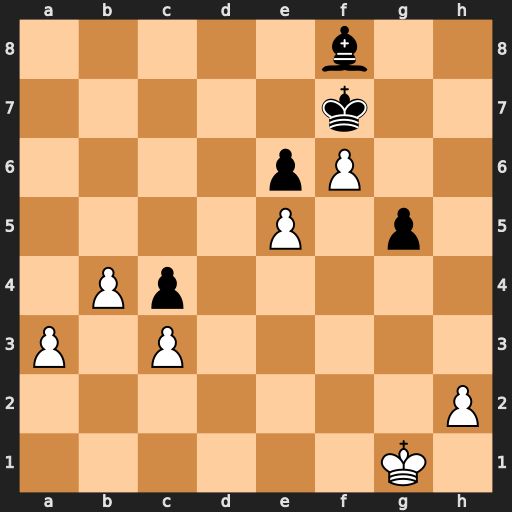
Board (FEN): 5b2/5k2/4pP2/4P1p1/1Pp5/P1P5/7P/6K1
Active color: w
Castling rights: -
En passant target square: -
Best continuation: Kf1 g4 a4